Aerial crown-view tile of a tropical tree (Barro Colorado Island, Panama), acquired 20250915:
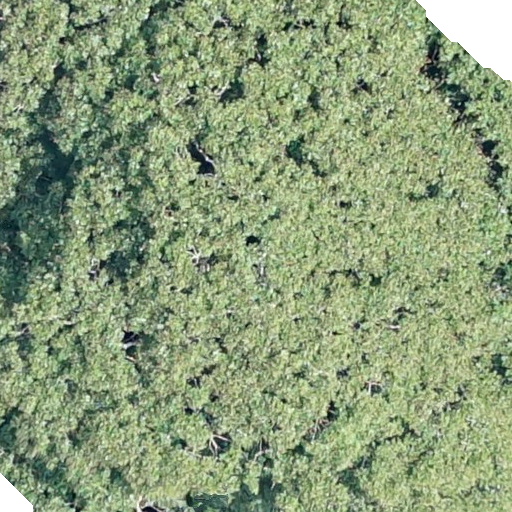
Species: Dipteryx oleifera
GBIF accepted scientific name: Dipteryx oleifera
Crown area: 567.106 m²